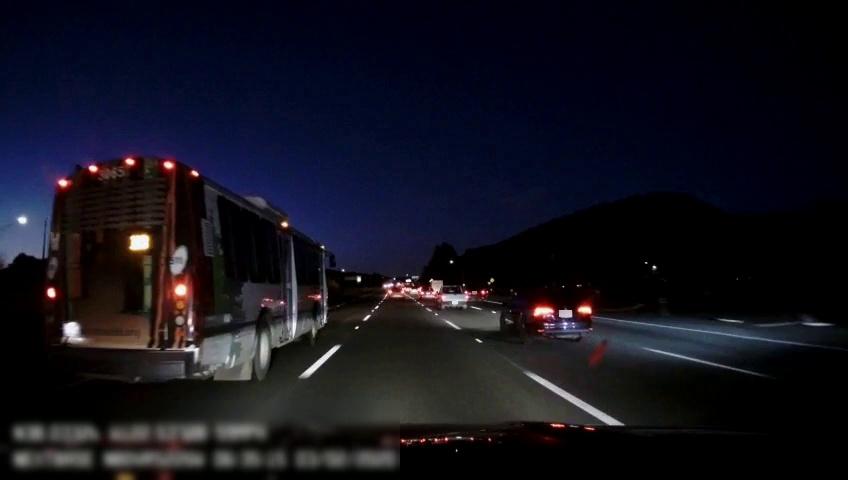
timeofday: Night
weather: Other
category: Drivable Space
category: Vehicles | Bus
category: Vehicles | Car
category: Vehicles | Car
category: Vehicles | Truck
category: Vehicles | Car
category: Vehicles | Car
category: Vehicles | Truck
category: Lanes | Alternate Lane
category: Lanes | Current Lane
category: Lanes | Current Lane
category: Lanes | Alternate Lane
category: Lanes | Alternate Lane